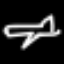
Label: airplane